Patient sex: M
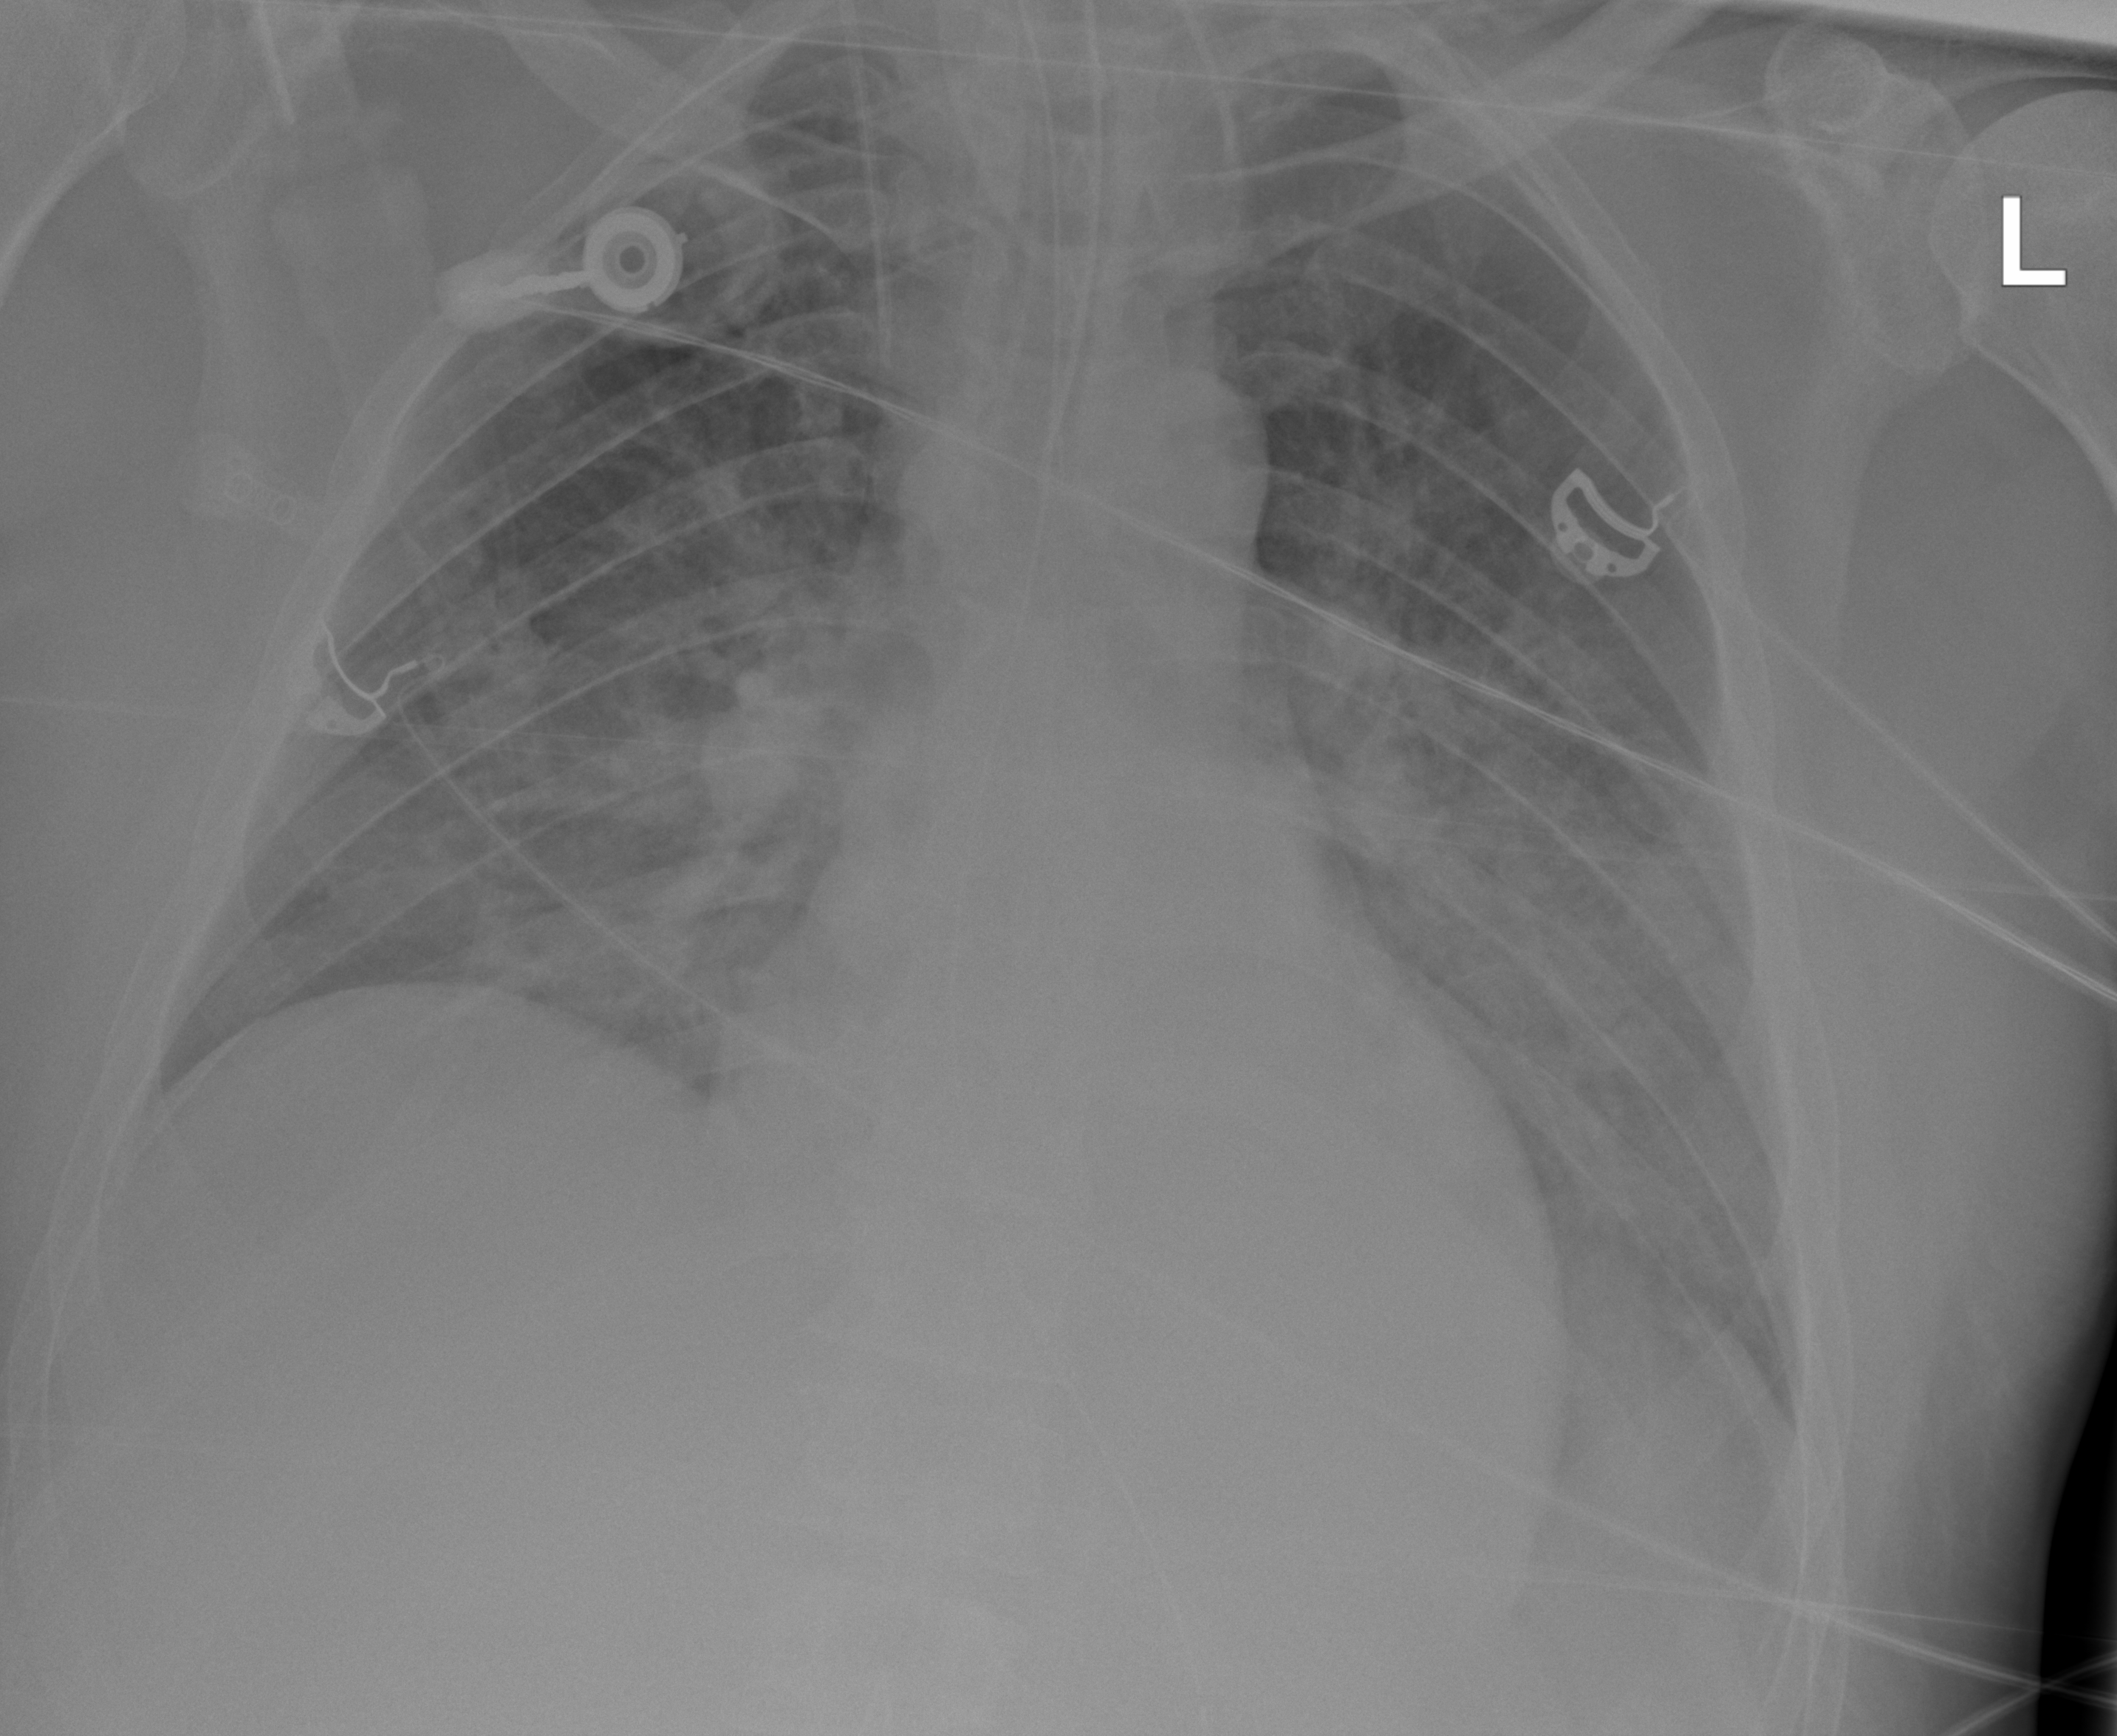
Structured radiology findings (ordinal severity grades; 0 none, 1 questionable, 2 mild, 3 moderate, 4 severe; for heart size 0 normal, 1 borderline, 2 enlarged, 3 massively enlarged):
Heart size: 1
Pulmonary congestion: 4
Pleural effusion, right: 0
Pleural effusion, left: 2
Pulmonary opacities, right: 3
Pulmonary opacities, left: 3
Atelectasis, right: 2
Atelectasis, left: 2